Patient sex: F
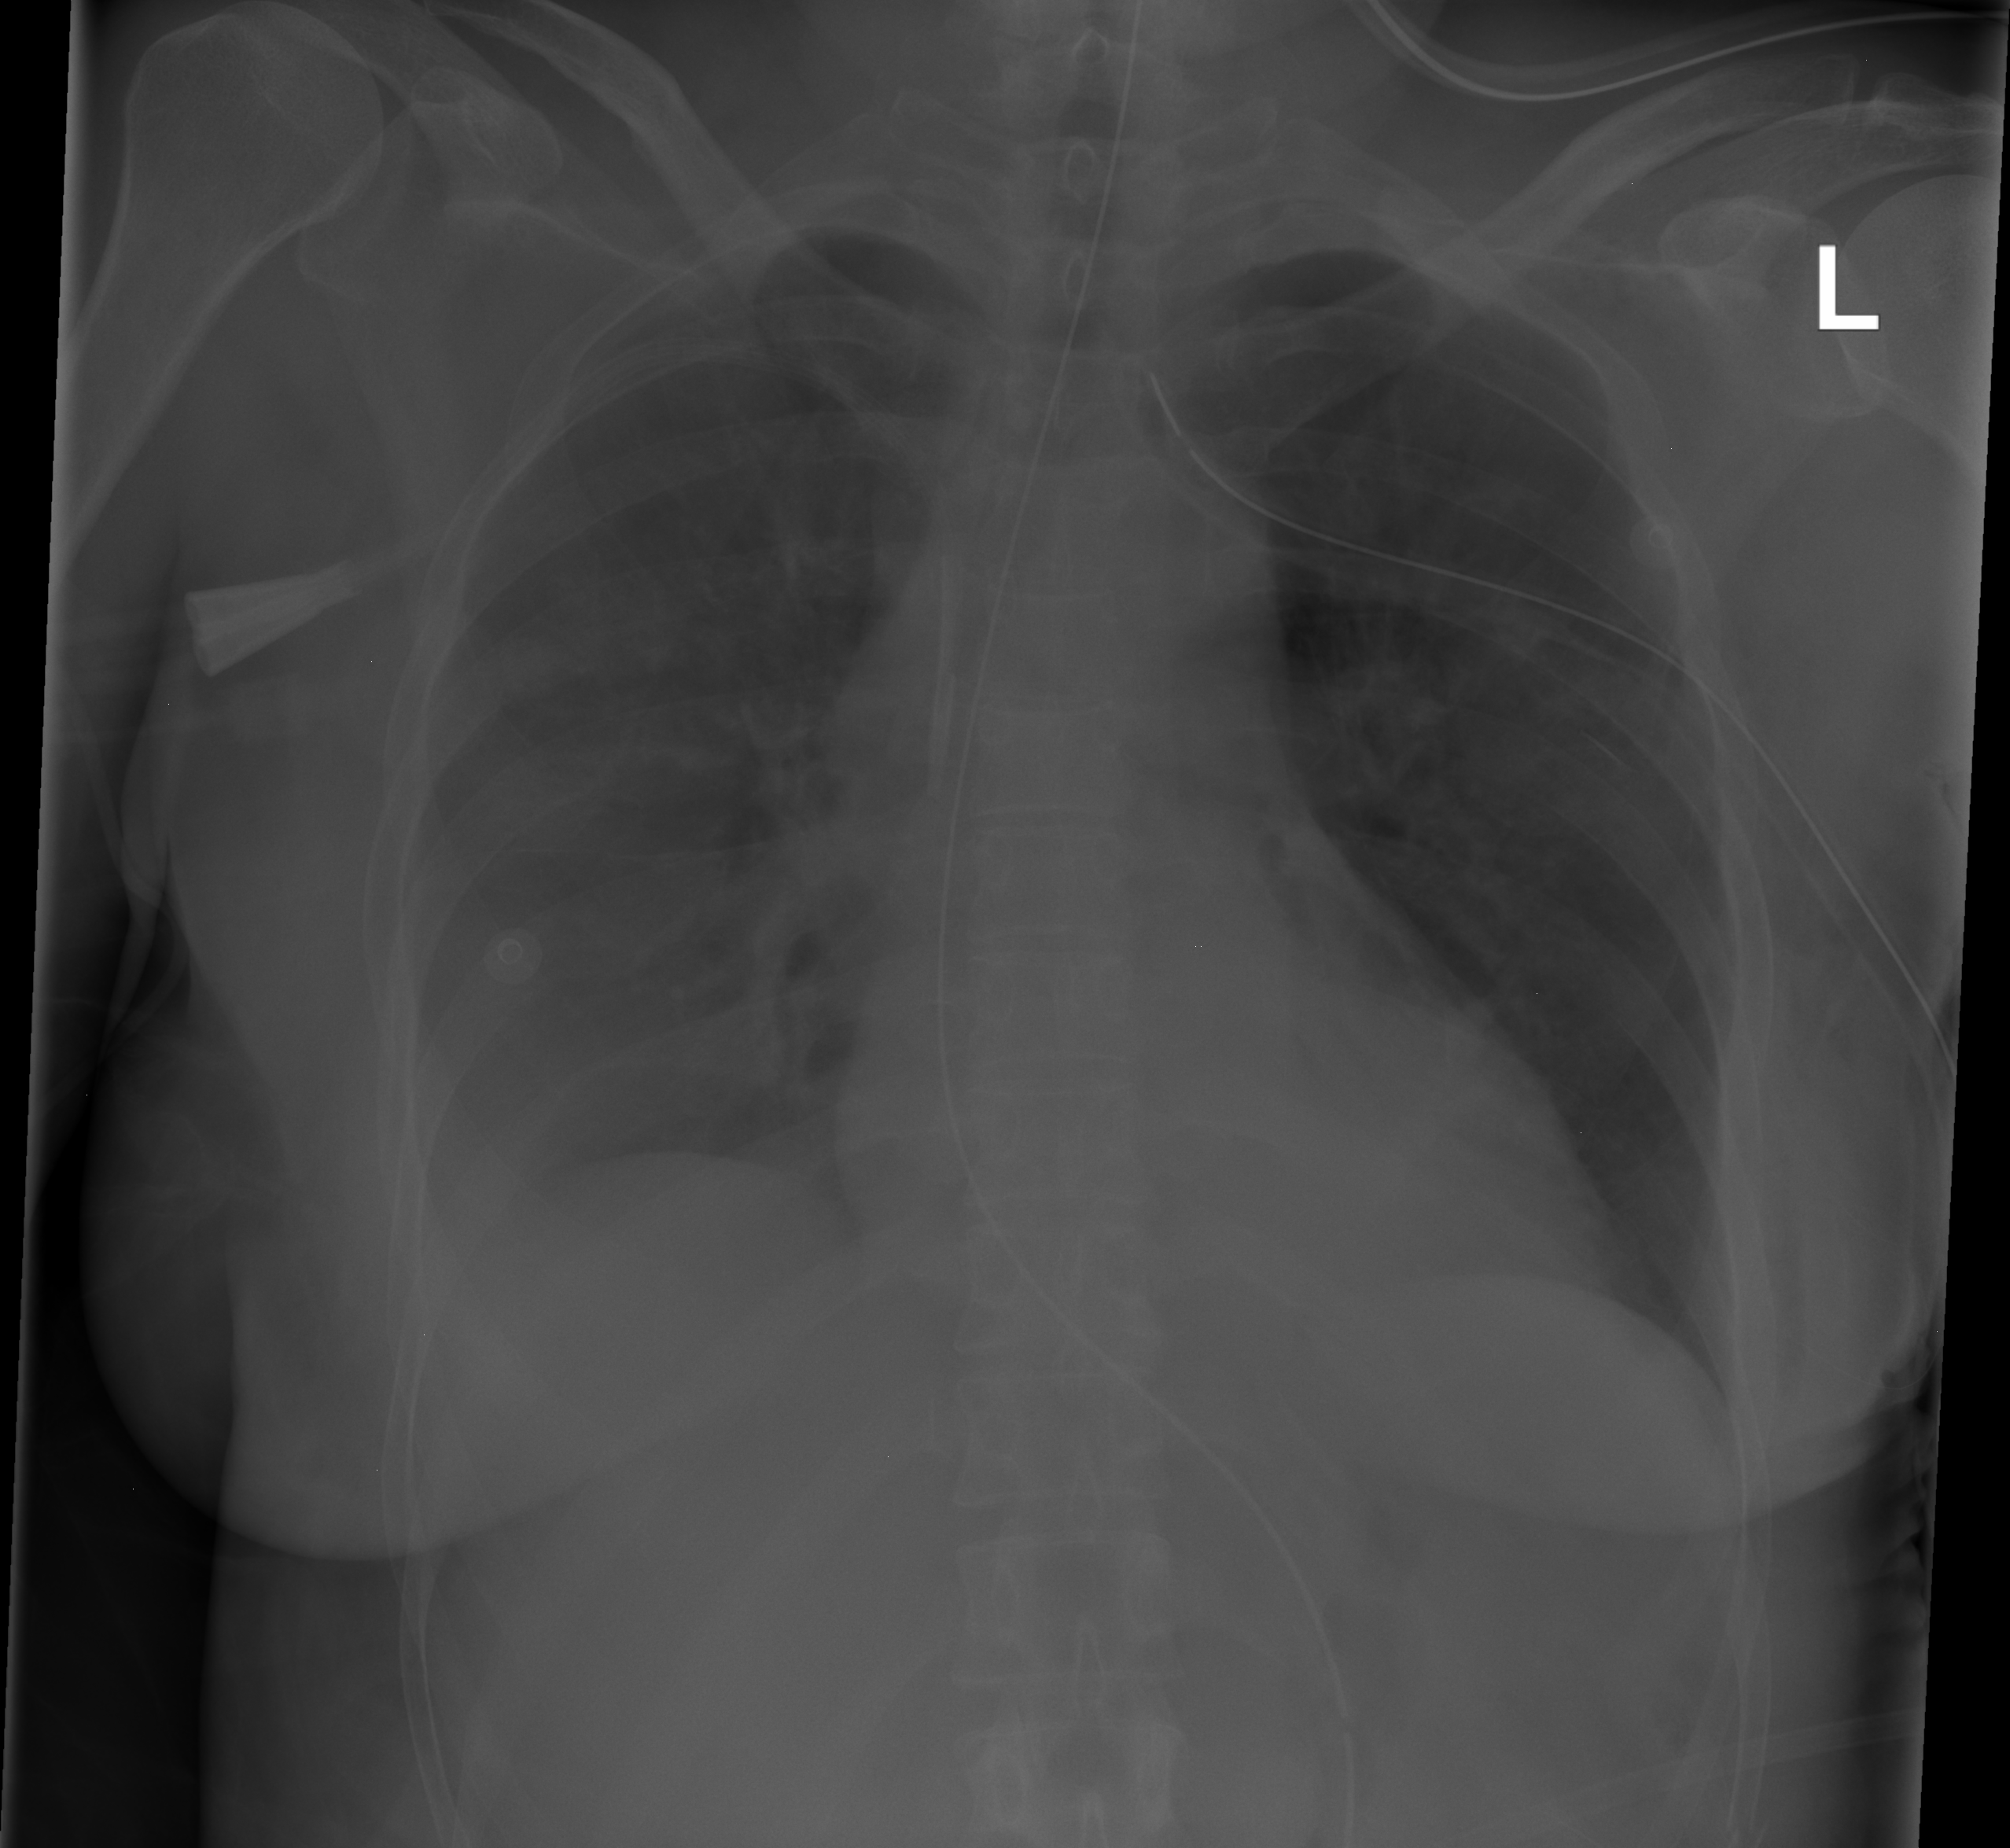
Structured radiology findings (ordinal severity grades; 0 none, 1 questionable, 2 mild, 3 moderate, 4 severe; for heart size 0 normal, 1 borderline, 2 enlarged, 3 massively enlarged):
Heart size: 0
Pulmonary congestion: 0
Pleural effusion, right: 2
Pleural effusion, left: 0
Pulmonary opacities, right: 0
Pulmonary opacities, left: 0
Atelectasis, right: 2
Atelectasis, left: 0